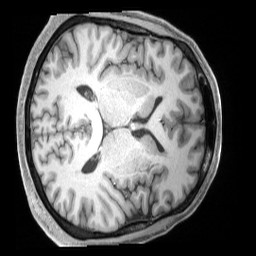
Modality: T1w
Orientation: axial
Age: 36
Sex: male
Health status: ill
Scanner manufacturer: siemens
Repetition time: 2.4 s
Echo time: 0.00231 s